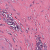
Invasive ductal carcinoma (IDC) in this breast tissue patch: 0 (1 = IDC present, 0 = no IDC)